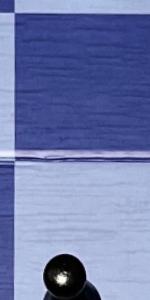
Label: Empty